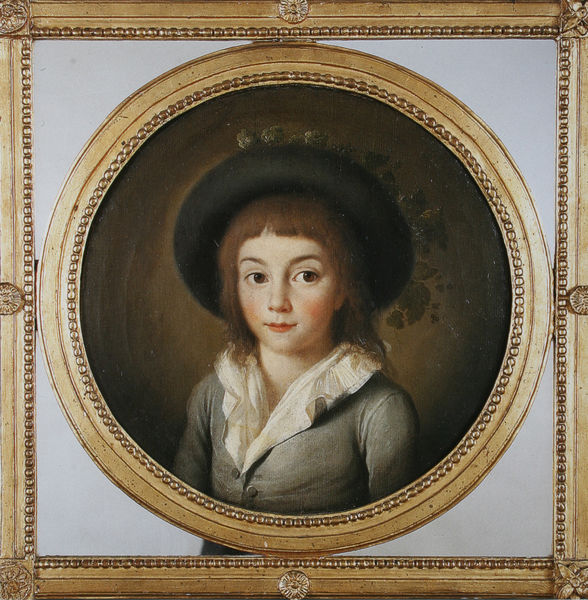
Titel: Bildnis Heinrich Karl Görtz
Künstler: Johann Caspar Schneider
Standort: Mainz
Institution: Landesmuseum
Schlagwörter: blau, blätter, gemälde, kopf, weiß, grün, mädchen, ocker, blumen, braun, frau, frisur, grau, haar, hell, hintergrund, holz, hut, kleid, licht, mund, nase, ohr, schwarz, stirn, blick, rot, malerei, ornament, hemd, jacke, jung, wand, augen, blass, bluse, gesicht, kragen, rahmen, ärmel, bild, bildnis, goldrahmen, hals, portrait, porträt, öl, auge, gold, haare, kind, pflanzen, augenbrauen, blässe, kinn, knopf, lippe, lippen, rouge, schulter, zart, kreis, pony, rund, rundbild, tondo, ranken, lächeln, rahmung, backen, klein, ausdruck, brauen, junge, augenbraue, knöpfe, dreiviertelprofil, jackett, hutkrempe, jacket, braune haare, krempe, rothaarig, knabe, eckig, medaillon, vergoldet, rechteck, hutschmuck, leinwand, schielen, braue, ranke, fries, seitenblick, efeu, rosette, ponny, krage, historismus, golden, weinblätter, hopfen, röte, goldrand, prozellan, schtten, quadrat, viereck, ebenholz, vergoldung, geschnitzt, medallon, nasenflügel, olivgrün, rote lippen, perlstab, jakce, rote wangen, guckloch, kindlich, rüschenhemd, braune augen, wangenrouge, rundell, vigée lebrun, große, nase mund, perlenleiste, kreis im quadrat, große augen, blick zur seite, einbeschrieben, rehaugen, ponnyfrisur, hofpen